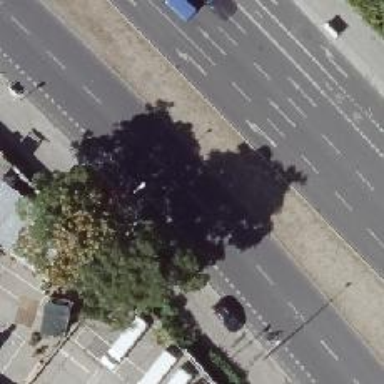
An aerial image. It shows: Asphalt road with lane markings. It is secondary road with dual carriageway.